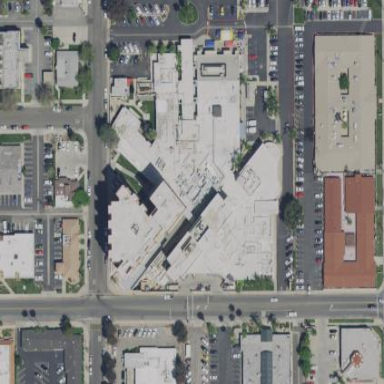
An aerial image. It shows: Healthcare facility identified as hospital.